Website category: movie
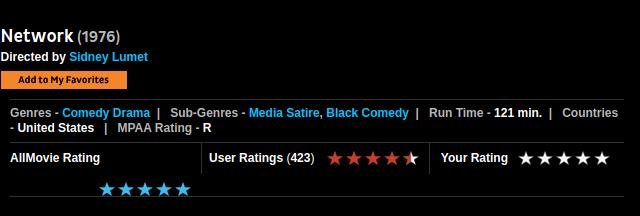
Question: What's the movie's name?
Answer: Network

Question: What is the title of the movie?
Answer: Network

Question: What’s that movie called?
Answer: Network

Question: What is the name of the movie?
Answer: Network

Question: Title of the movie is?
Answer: Network

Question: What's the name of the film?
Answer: Network

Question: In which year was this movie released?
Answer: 1976

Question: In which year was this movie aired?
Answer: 1976

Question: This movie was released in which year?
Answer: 1976

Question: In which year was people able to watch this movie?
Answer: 1976

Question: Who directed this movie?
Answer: Sidney Lumet

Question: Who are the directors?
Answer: Sidney Lumet

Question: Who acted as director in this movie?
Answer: Sidney Lumet

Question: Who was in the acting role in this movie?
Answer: Sidney Lumet

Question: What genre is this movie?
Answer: Comedy Drama

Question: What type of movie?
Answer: Comedy Drama

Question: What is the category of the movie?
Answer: Comedy Drama

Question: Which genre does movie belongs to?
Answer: Comedy Drama

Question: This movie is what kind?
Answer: Comedy Drama

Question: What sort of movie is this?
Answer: Comedy Drama

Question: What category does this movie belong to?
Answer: Comedy Drama

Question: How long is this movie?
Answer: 121 min.

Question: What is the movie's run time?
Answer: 121 min.

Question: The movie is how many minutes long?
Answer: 121 min.

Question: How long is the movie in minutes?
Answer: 121 min.

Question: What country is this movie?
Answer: United States

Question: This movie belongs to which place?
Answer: United States

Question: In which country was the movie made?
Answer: United States

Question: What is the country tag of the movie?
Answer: United States

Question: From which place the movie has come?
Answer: United States